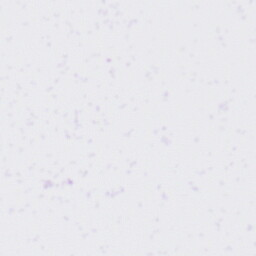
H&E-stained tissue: Liver